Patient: sex M, age 76
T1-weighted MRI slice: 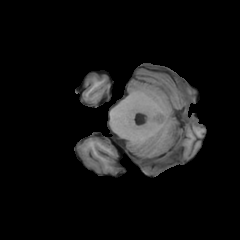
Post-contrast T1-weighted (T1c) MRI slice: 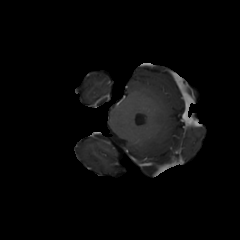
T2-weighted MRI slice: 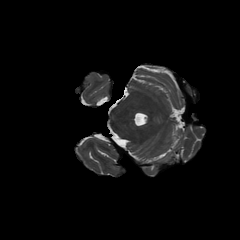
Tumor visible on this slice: no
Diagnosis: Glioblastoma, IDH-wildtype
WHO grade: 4